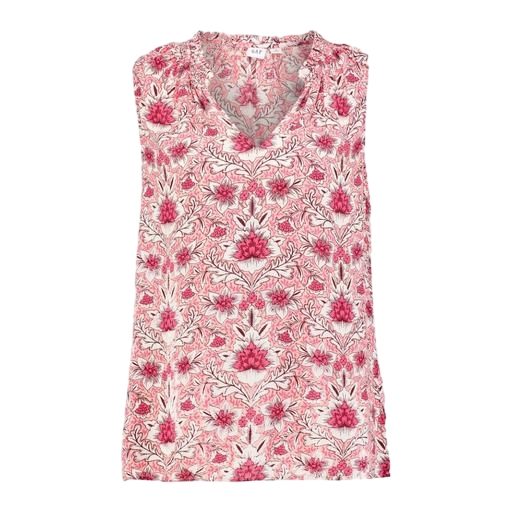
pink floral-print top, pink printed pleat-neck top only macy, pink floral-print henley, white background